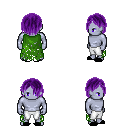
a pixel art fantasy rpg character, male body template, dark elf, purple skin, green tattered cape, white pants, purple bangs hairstyle, black slippers, four views (front, back, left, right), 2x2 character sprite sheet, small pixel art, hard edges, no anti-aliasing